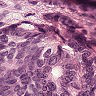
Metastatic tissue present: yes